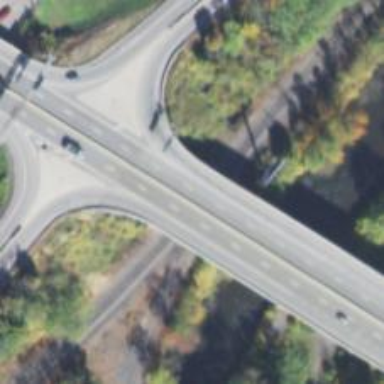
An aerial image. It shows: Motorway junction.